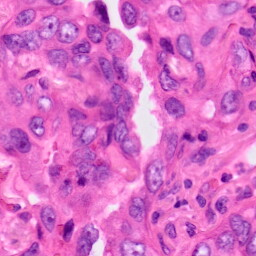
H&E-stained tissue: Lung